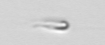
Label: flagellate_morphotype3